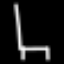
Label: chair